Field crop: maize
Growth stage: 2
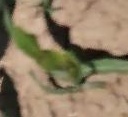
Species: maize